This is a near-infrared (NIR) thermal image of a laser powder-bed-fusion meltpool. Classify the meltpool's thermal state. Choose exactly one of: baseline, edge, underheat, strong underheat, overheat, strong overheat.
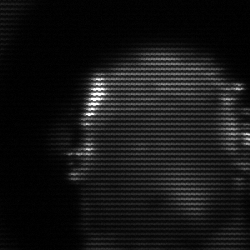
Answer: baseline